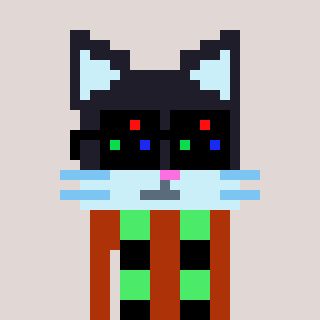
a pixel art character with square black sunglasses, a cat-shaped head and a hotbrown-colored body on a warm background